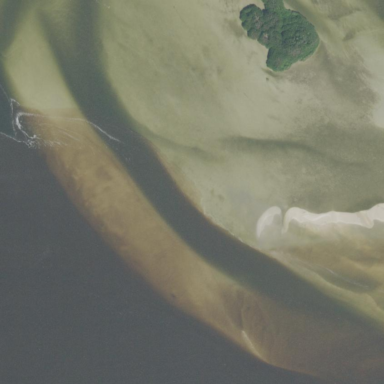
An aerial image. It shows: Natural area covered with sand.